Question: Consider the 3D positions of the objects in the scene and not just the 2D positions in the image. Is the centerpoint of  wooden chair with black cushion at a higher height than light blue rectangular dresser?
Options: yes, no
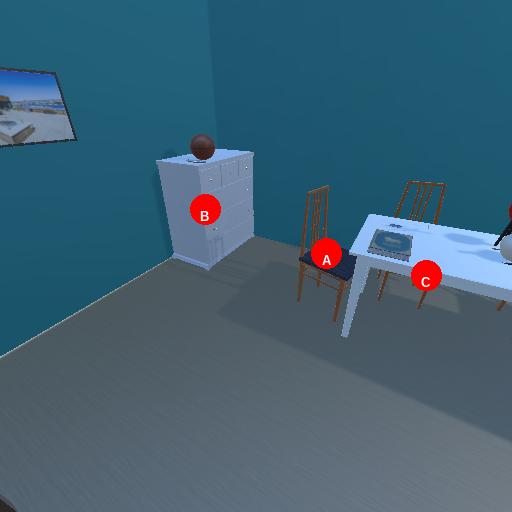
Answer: yes